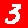
Digit: 3